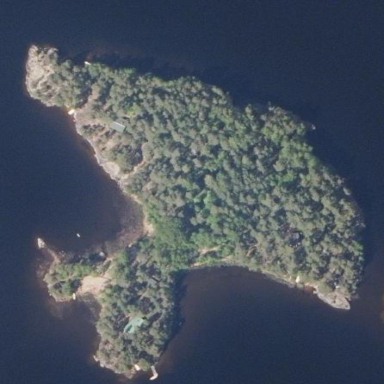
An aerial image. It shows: Islet covered with woodland.